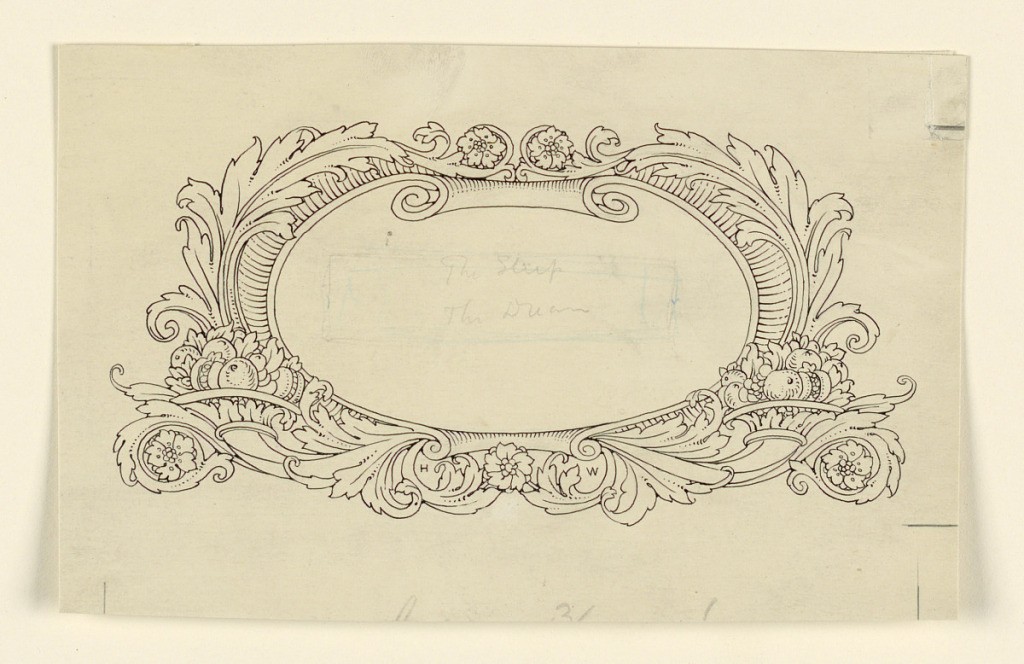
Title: Frame, for Book Illustration
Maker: Charles Scribner's Sons, New York, New York, USA
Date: ca. 1910
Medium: Pen and ink on illustration board
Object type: Drawing
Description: Scroll work, with waves and rosettes above and below. Fruit, lower left and right. A horizontal rectangle in pencil inside, with writing erased.